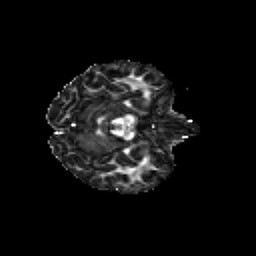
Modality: FA
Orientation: axial
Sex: female
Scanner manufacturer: siemens
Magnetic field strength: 3 T
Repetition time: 5 s
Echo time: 0.071 s